Question: this is my first question so sorry in advance if I make some explanation mistakes.
I'm coding in python 2.7.
I wrote a .xlsx (Excel) file (it could have been a .xls, I don't really need the macro + VBA at this point). The Excel file looks like this:

The values are linked with the name of the column and the name of the line. For example, I have a column named "Curve 1" and a line named "Number of extremum". So in that cell I wrote "1" if the curve1 has 1 extremum.
I want to take this value in order to manipule it in a python script.
I know I can use with and put the values of the line 1 ("Number of extremum") in a list and then only take the first one (corresponding to the column "Curve 1" and so to the value "1" I want), but this isn't what I would like to have.
Instead, I would like to access the "1" cell value by only giving to the python script the strings "Curve 1" and "Number of extremum" and python would access to the cell at the meeting of the two and take its value : "1". Is it possible ?
I would like to do this because the Excel file would change in time and cells could be moved. So if I try to access cell value by it's "position number" (like line 1, column 1), I would have a problem if a column or a line is added at this position. I would like not to have to edit again the python script if there's some editing in the xlsx file.
Thank you very much.
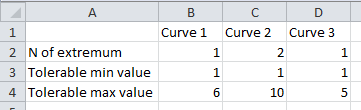
Answer: <URL> for efficient scalar access via row and column labels:
'''
import pandas as pd
# read file
df = pd.read_excel('file.xlsx')
# extract value
val = df.at['N of extremum', 'Curve 1']
'''